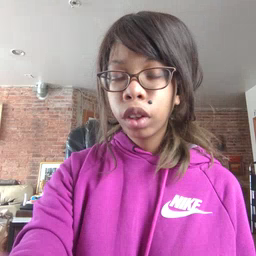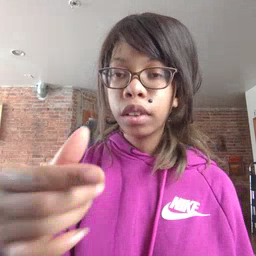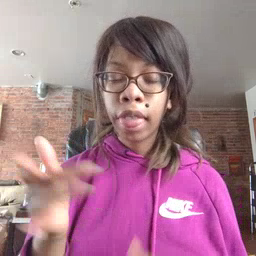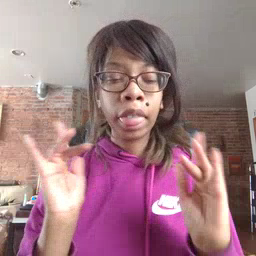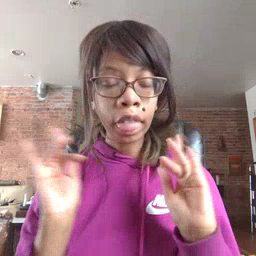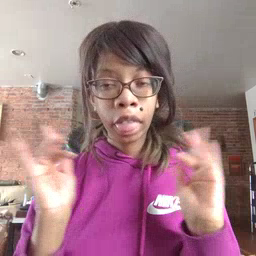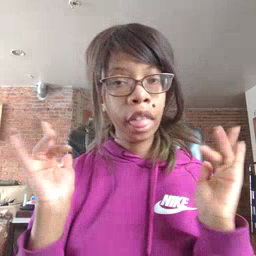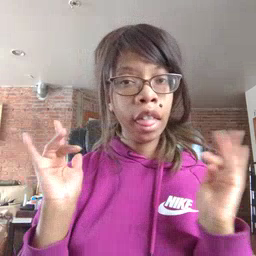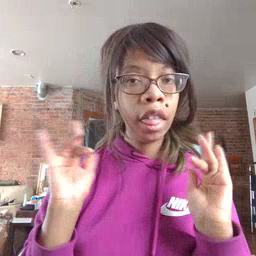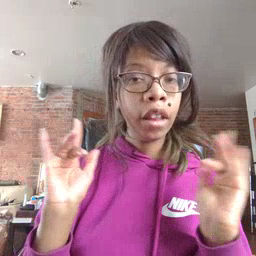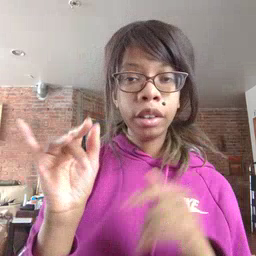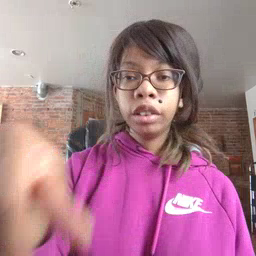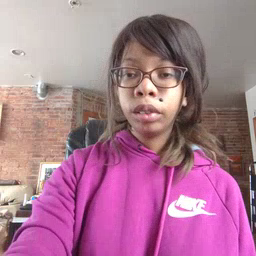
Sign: yucky